Question: I use AJAX and want to visit its behaivour while sending request to server through 'Chrome Inspector'. When I switch to 'Network' tab of inspector, requests not listing there.

---
Edit
'Inspector' is open and 'network' tab is active, now I'll do something to trigger ajax request, but no report in inspector. I mean the situation is fully ready for inspector to show results, but some configuration should be changed.
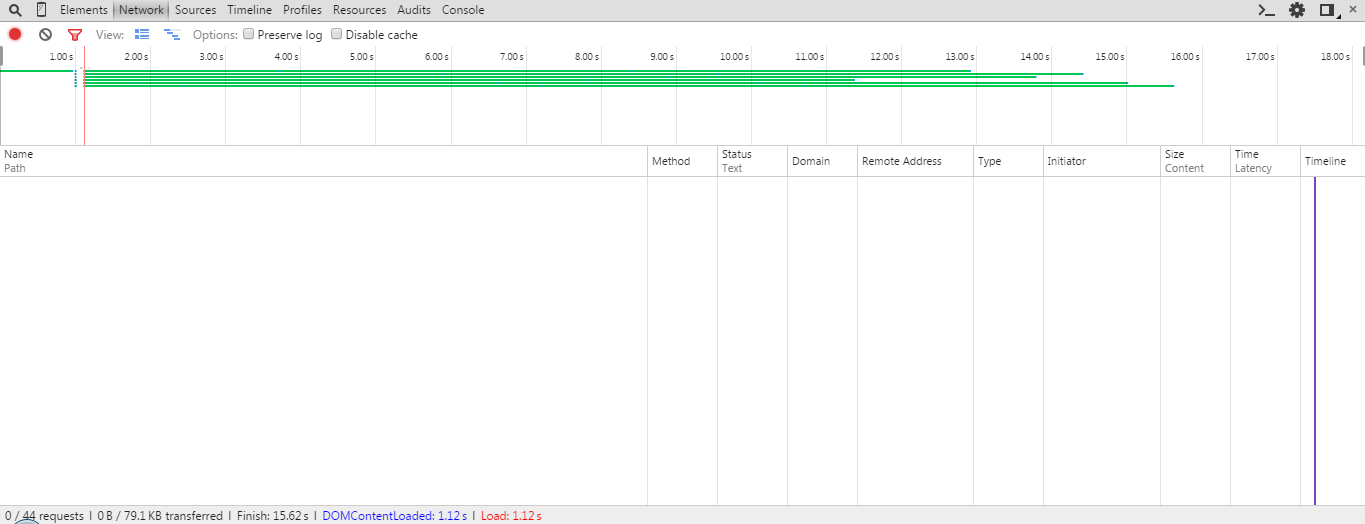
Answer: As I said some configuration changed. All I need to do is click on 'filter' icon (it's active when it's color is blue).
And then select the type of request I want to see. Default option is to select 'All' or just to visit xhr request, select 'xhr'.